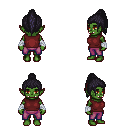
a pixel art fantasy rpg character, female body template, orc, green skin, maroon sleeveless shirt, magenta pants, raven long topknot hairstyle, white cloth bandages, four views (front, back, left, right), 2x2 character sprite sheet, small pixel art, hard edges, no anti-aliasing